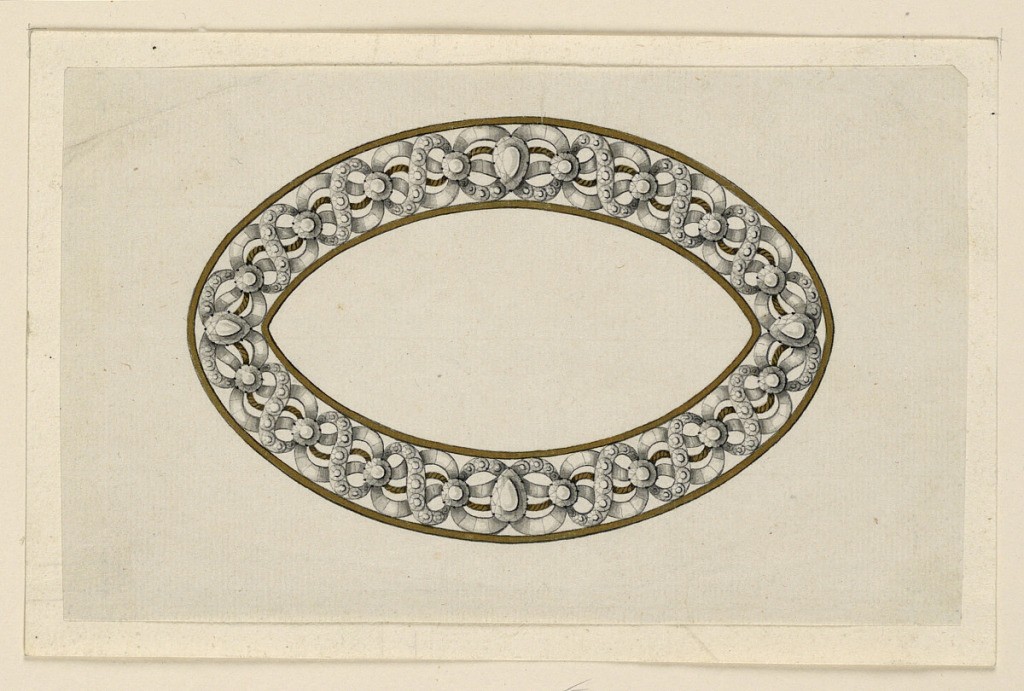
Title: Design for a Buckle
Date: ca. 1790
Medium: Pen and black ink, brush and gray watercolor, gold on paper
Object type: Drawing
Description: Jewelry design for a buckle. An oval frame formed by two golden bands; inside three ribbons and a cord are interlaced, à jour.